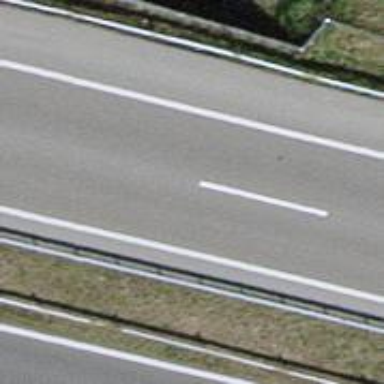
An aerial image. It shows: Motorway bridge.